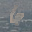
Label: 6